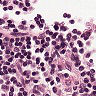
Metastatic tissue present: no